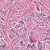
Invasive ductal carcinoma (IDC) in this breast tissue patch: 1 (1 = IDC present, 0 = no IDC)